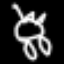
Label: frog